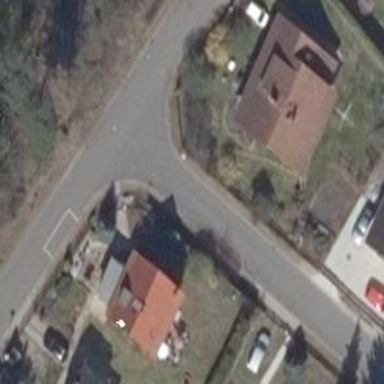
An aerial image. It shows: Traffic calming feature called choker.